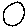
Label: circle